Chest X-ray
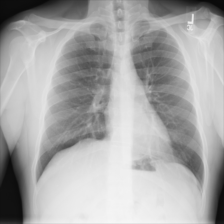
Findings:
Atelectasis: negative
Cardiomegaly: negative
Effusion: negative
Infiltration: negative
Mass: negative
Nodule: negative
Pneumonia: negative
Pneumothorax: negative
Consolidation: negative
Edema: negative
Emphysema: negative
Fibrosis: negative
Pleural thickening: negative
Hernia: negative